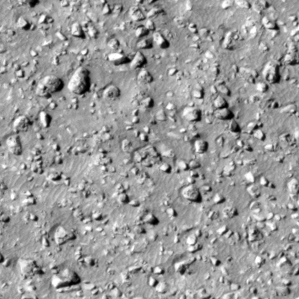
Label: non_frost